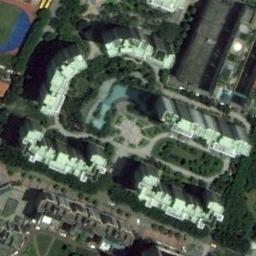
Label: commercial_area